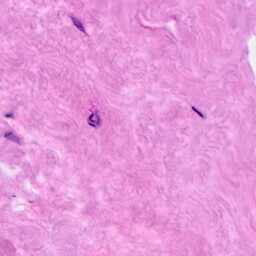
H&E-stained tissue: Breast